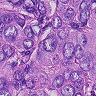
Metastatic tissue present: yes